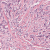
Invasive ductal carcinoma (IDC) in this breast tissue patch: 1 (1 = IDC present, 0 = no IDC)